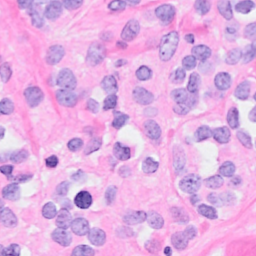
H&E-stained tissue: Breast